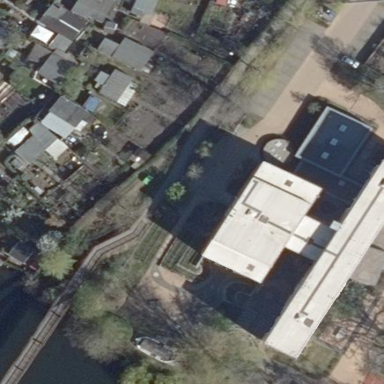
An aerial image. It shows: School building.